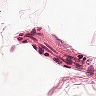
Metastatic tissue present: no